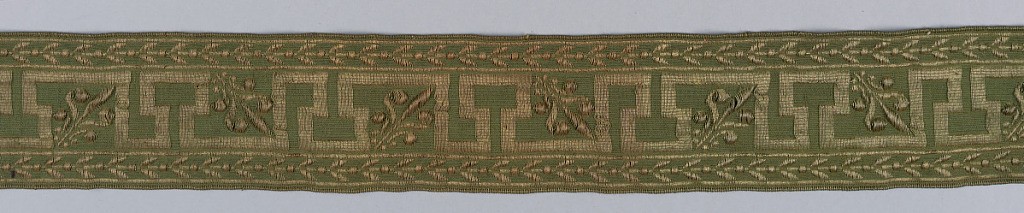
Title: Trimming
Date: early 19th century
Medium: silk, metallic thread Technique: plain compound weave
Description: Broad trimming (galloon) of dark green cloth, dull, with pattern wefts of gilt framing central band of bold fret with regularly interposed floral sprays and guard band top and bottom with continuous leaf and berry motif. Pattern wefts are bound in fret areas, float in floral areas, giving raised effect.